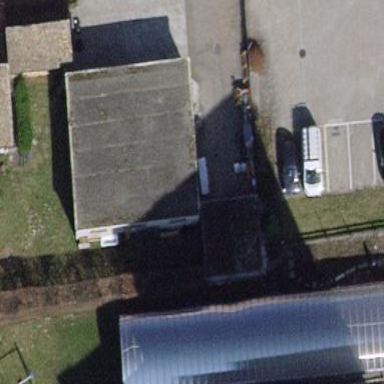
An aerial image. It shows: Group of garages.